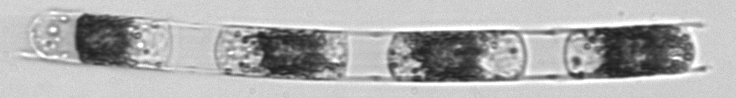
Label: Hemiaulus